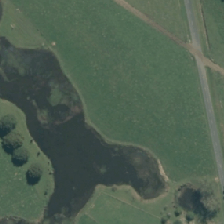
Land cover: lake_pond